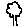
Label: tree